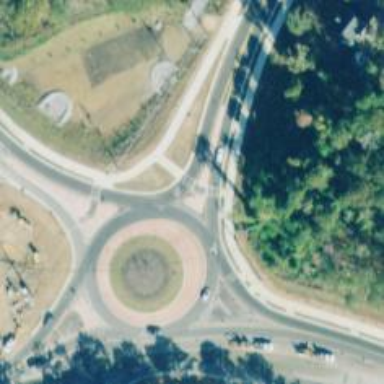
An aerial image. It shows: Roundabout on primary highway.